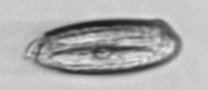
Label: Katodinium_or_Torodinium